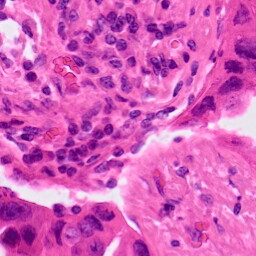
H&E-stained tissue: Lung